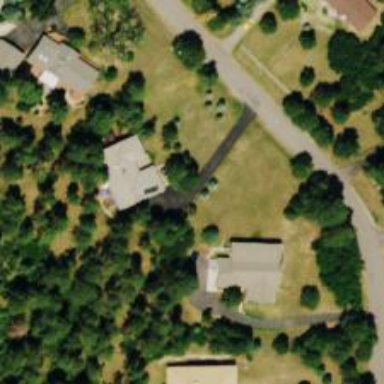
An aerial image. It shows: Driveway leading to service road.